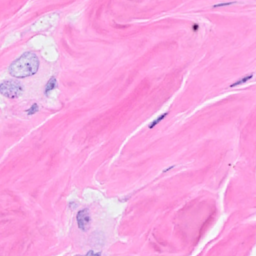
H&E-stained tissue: Breast